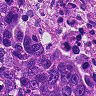
Metastatic tissue present: yes